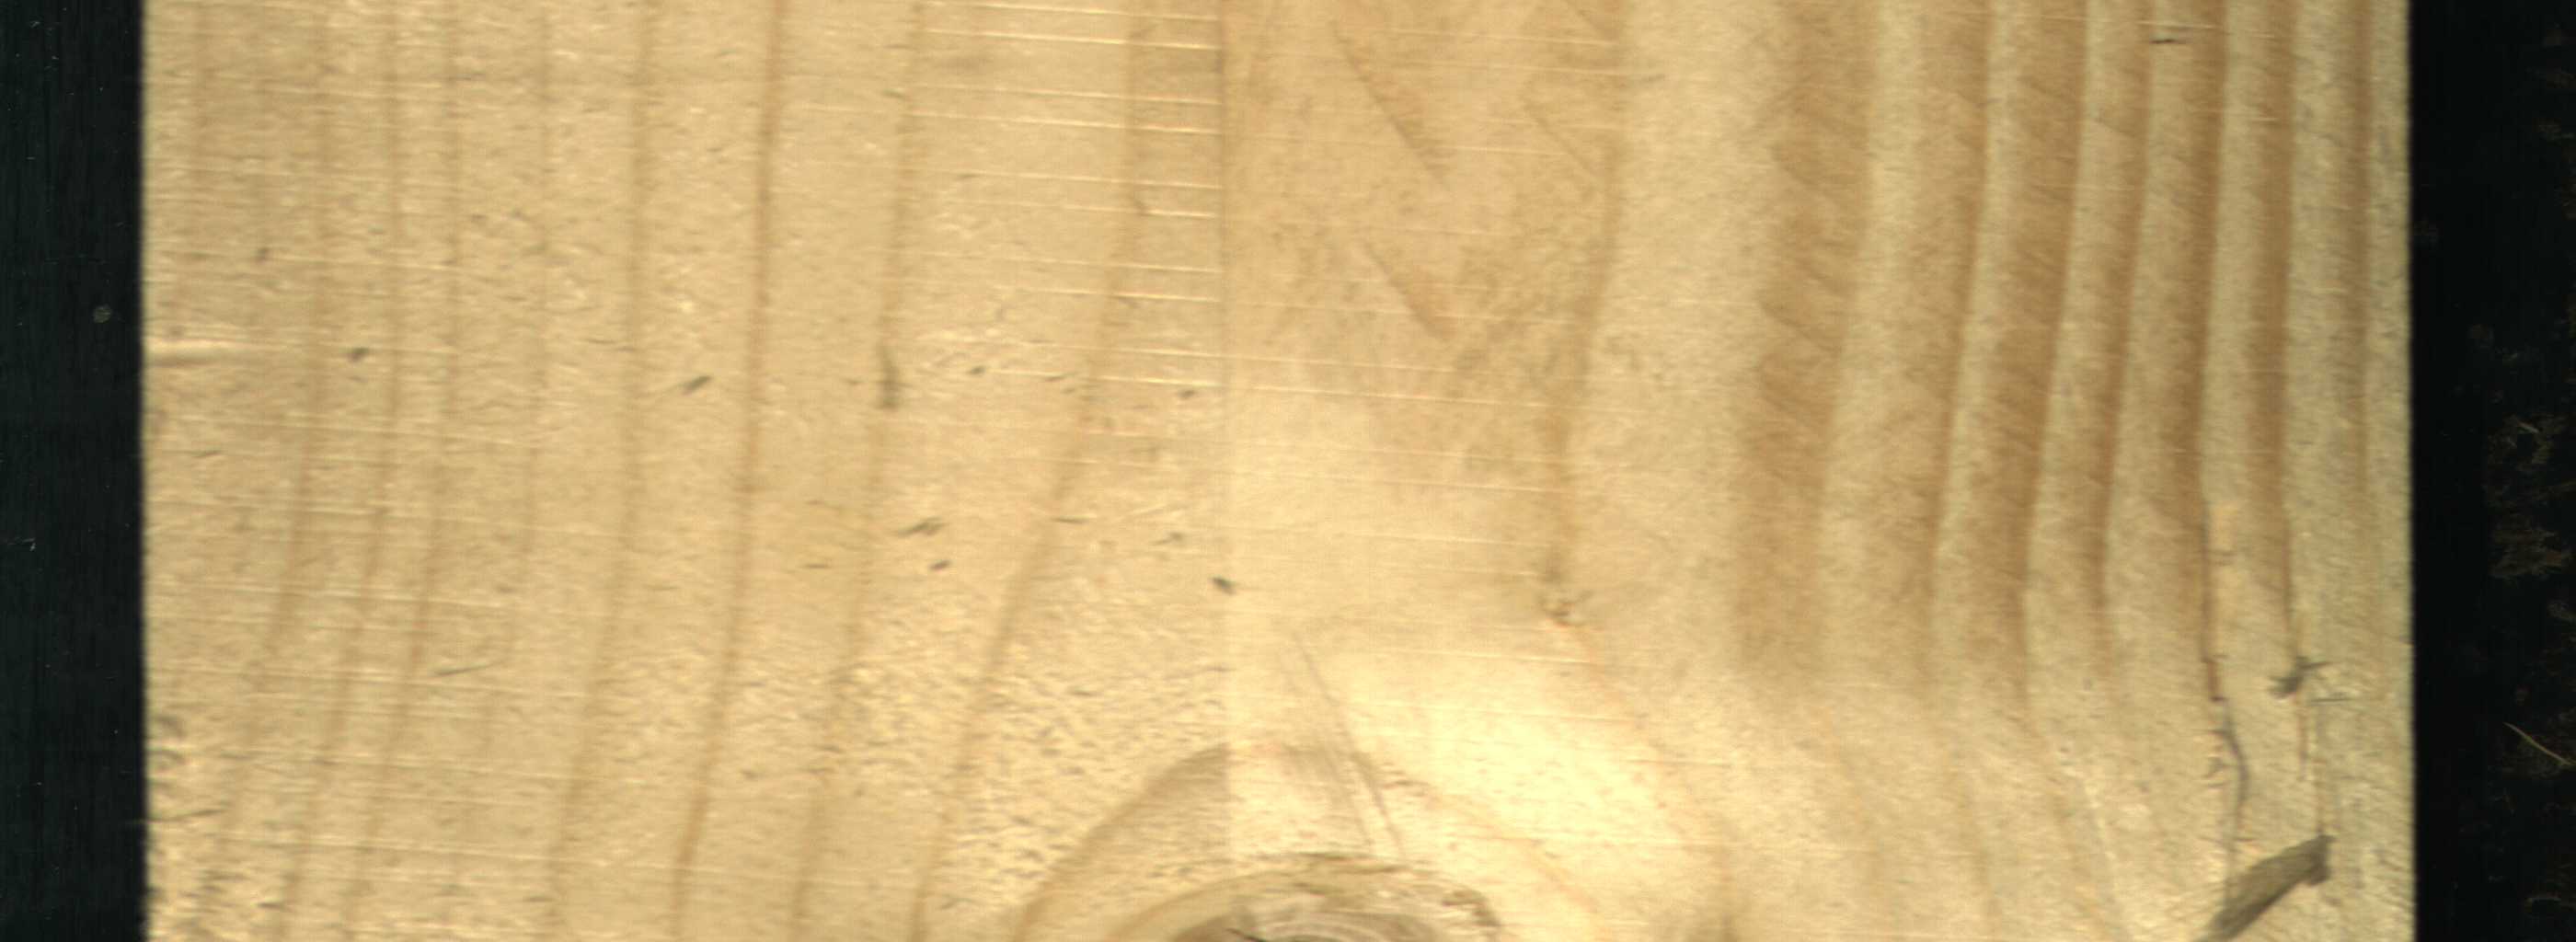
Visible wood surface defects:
Live_Knot